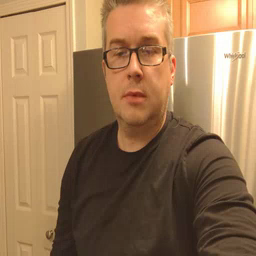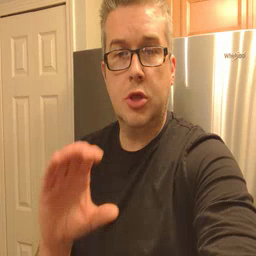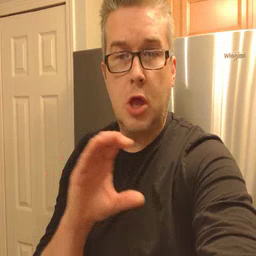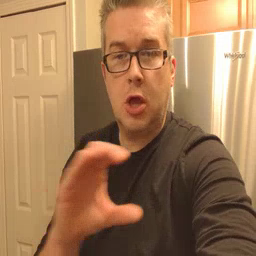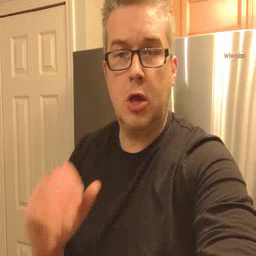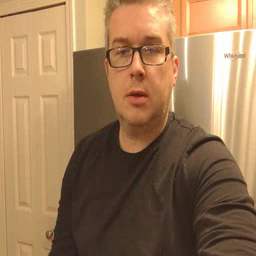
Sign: chocolate